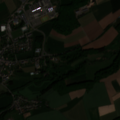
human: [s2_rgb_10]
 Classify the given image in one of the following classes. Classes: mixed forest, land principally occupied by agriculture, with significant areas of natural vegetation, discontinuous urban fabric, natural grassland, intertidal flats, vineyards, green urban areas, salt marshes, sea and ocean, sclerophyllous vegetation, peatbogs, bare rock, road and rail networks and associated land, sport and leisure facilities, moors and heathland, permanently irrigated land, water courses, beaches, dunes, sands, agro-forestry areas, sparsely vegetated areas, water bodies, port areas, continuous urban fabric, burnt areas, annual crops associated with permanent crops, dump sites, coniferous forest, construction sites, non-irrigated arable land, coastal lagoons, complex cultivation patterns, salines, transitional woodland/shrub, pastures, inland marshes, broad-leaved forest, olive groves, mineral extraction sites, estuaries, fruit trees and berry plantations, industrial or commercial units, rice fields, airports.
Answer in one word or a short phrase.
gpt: discontinuous urban fabric, non-irrigated arable land, pastures, complex cultivation patterns, broad-leaved forest